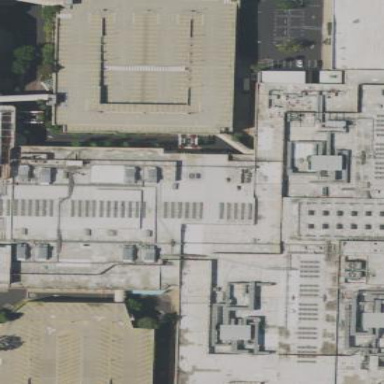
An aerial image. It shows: Mall building.